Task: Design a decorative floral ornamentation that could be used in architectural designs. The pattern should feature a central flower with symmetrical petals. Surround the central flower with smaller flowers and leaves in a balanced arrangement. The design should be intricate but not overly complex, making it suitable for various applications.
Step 571:
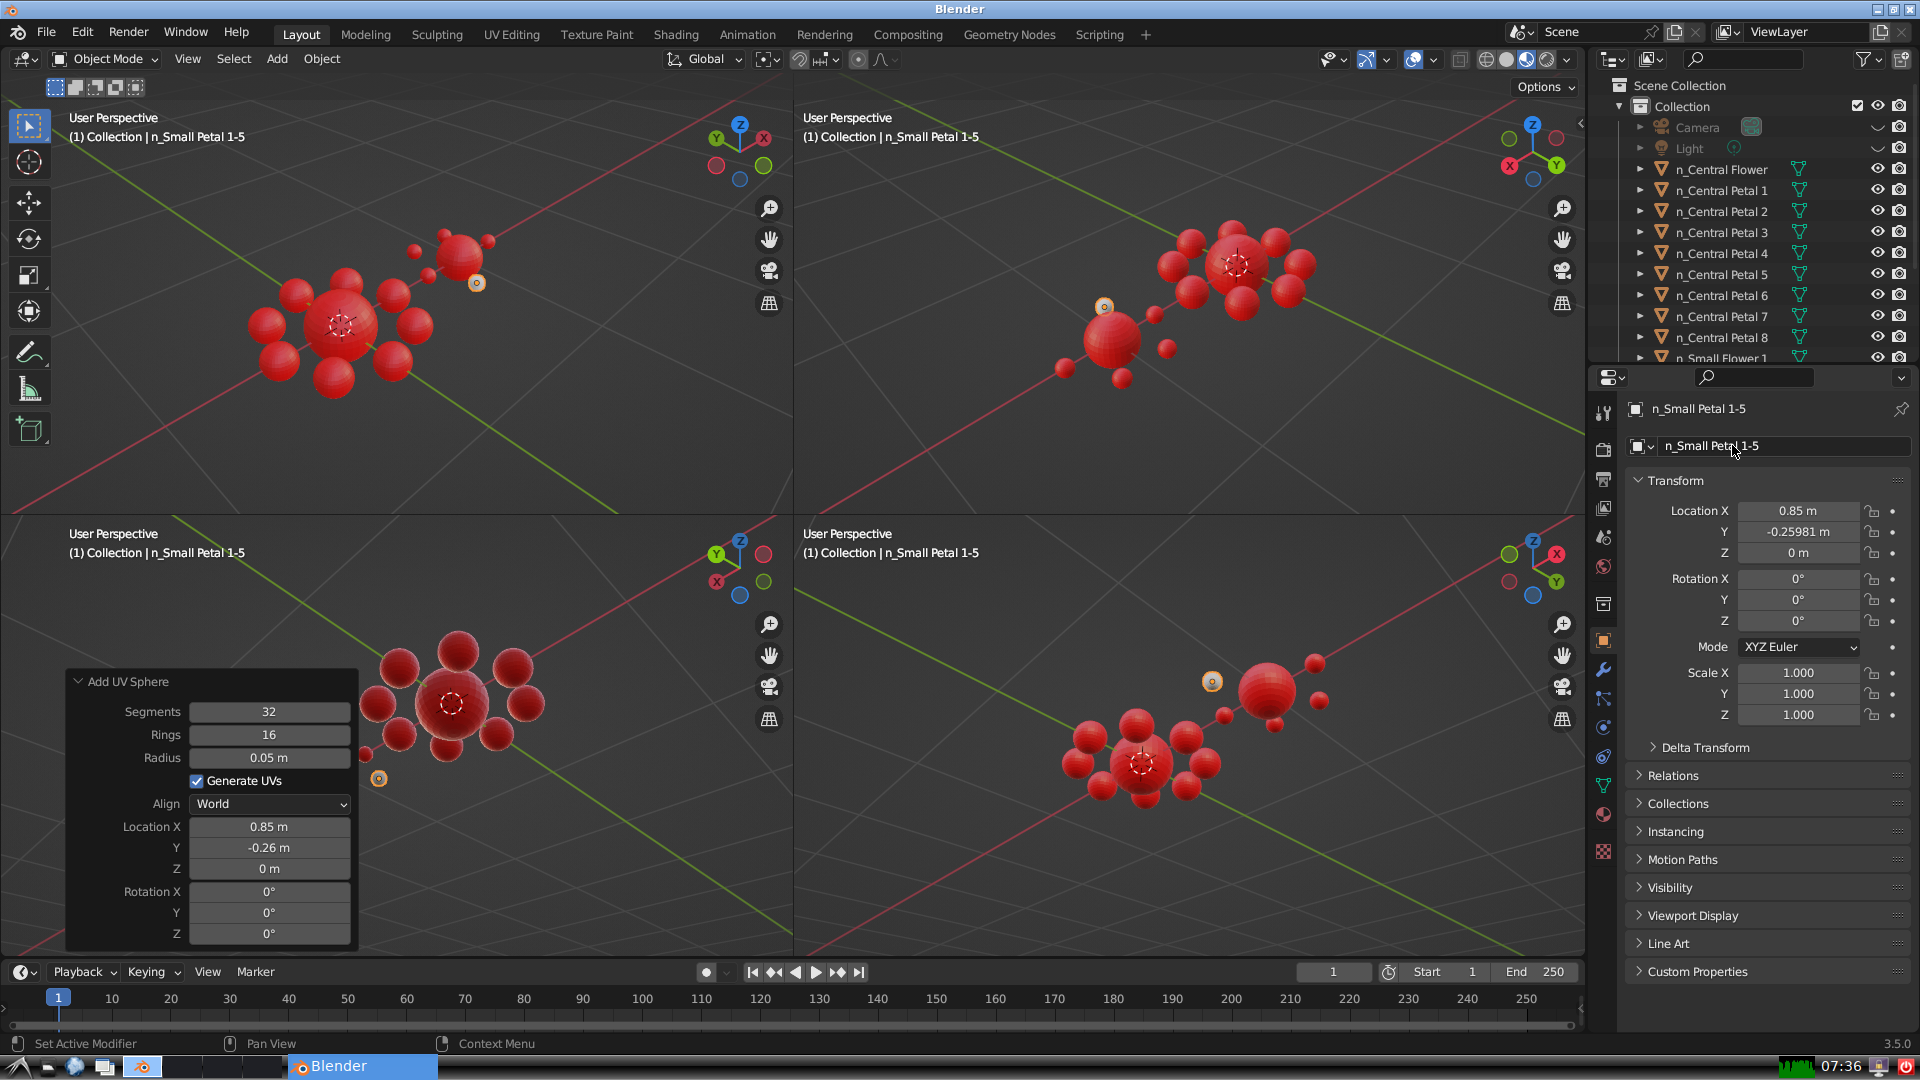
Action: {"mouse_move": [1603, 815]}